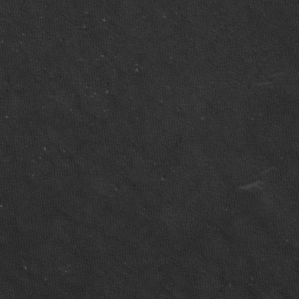
Label: non_frost